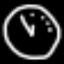
Label: clock